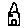
Label: house